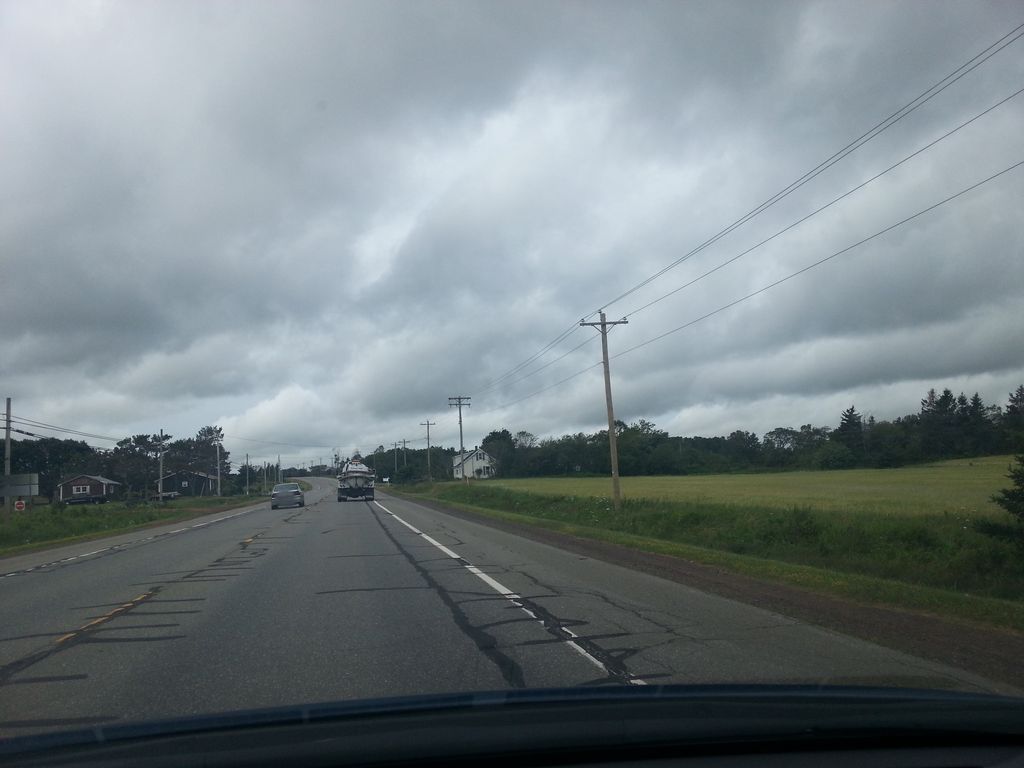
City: charlottetown